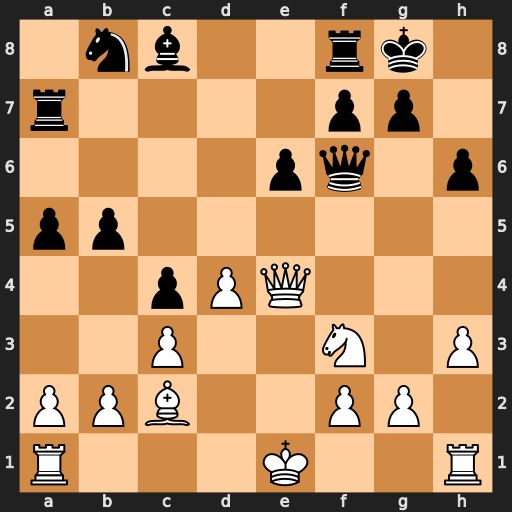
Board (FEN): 1nb2rk1/r4pp1/4pq1p/pp6/2pPQ3/2P2N1P/PPB2PP1/R3K2R
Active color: w
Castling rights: KQ
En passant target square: -
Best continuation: Qh7#